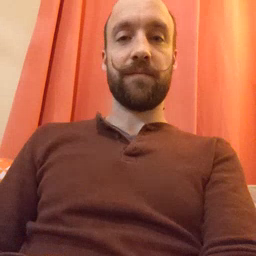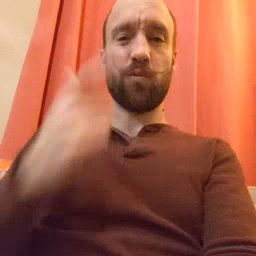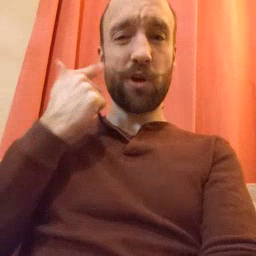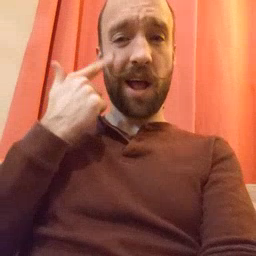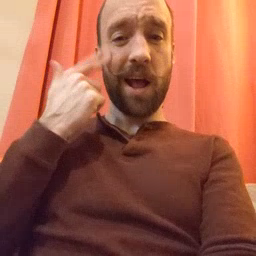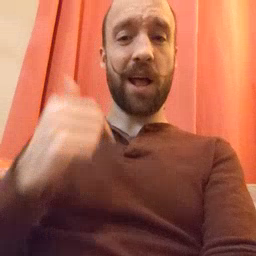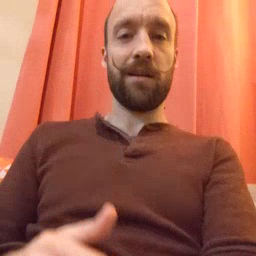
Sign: cry